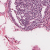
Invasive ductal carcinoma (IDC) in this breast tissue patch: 0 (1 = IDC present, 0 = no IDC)